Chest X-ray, PA view. Patient: 26 years old, sex M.
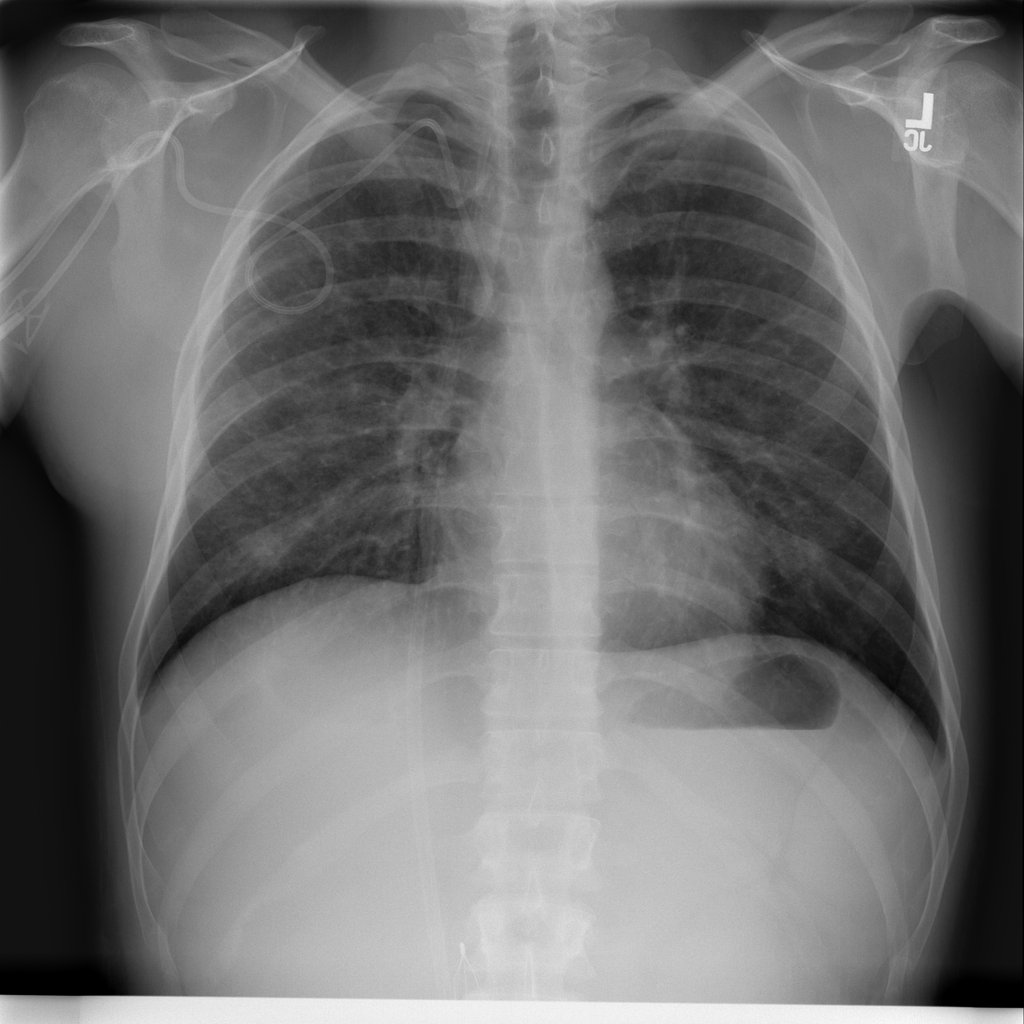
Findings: Infiltration